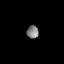
Tissue: prostate
Cell type: T cells
Senescence score: 0.2718
Nuclear area (px): 155
Mean DAPI intensity: 124.181